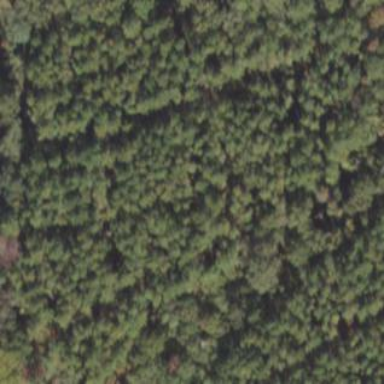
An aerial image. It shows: Forest area predominantly covered with needle-leaved trees.